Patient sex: F
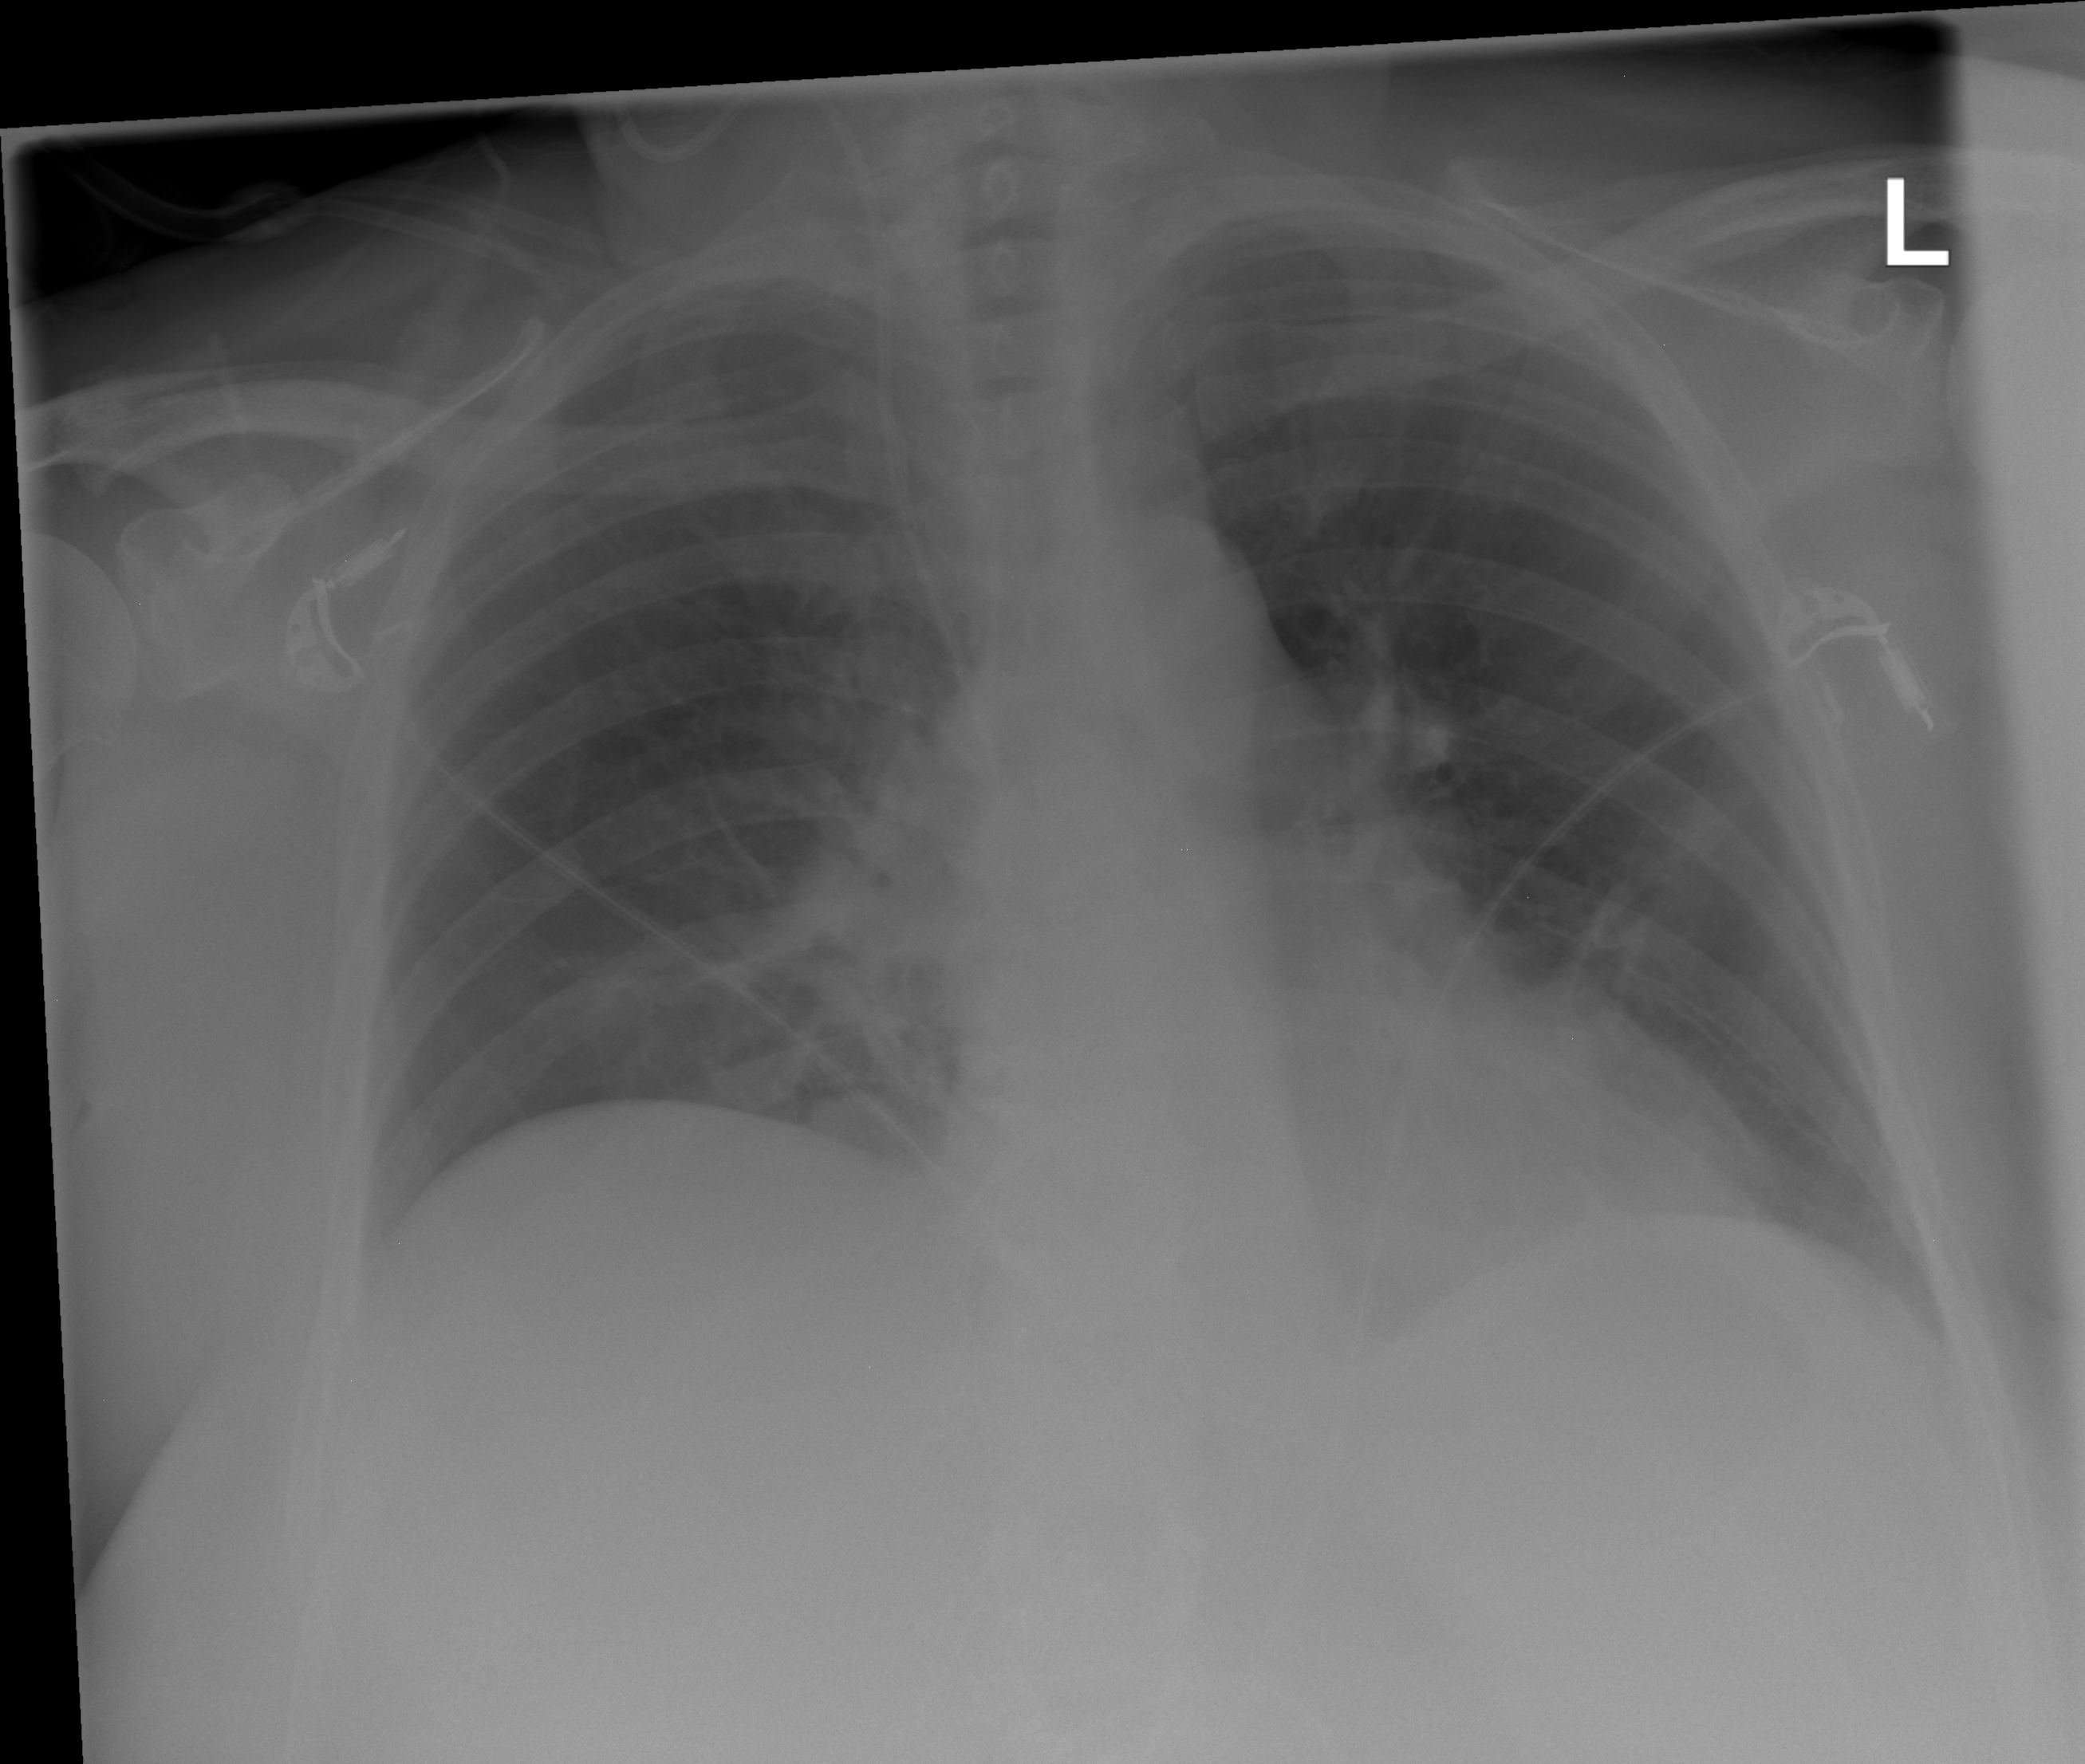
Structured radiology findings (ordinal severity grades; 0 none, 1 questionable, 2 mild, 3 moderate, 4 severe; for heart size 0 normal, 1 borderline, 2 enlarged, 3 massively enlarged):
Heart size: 0
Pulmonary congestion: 2
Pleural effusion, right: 2
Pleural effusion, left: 2
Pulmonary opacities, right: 2
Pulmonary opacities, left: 0
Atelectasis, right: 2
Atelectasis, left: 2